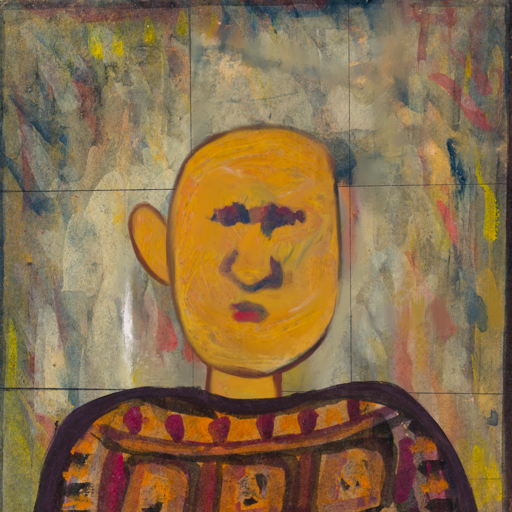
Background: GypsyMother, Head And Neck Front: After_Raid, Face Front: In_The_Sun, Bust: Doll, Hair Front: Blank, Head Accessory: Blank, Second Necklace: Blank, Necklace: Blank, Baby: Blank